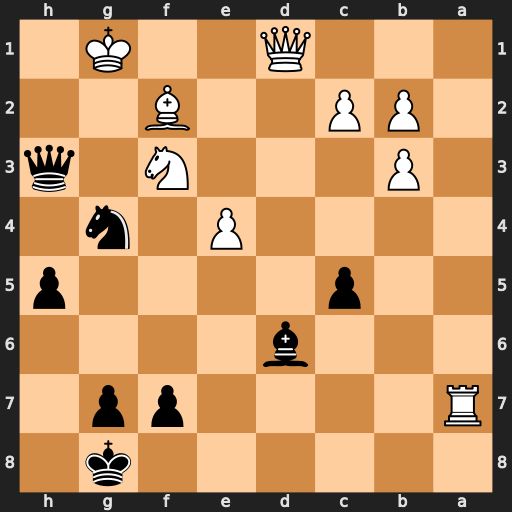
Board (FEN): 6k1/R4pp1/3b4/2p4p/4P1n1/1P3N1q/1PP2B2/3Q2K1
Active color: b
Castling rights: -
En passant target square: -
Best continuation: Bh2+ Nxh2 Qxh2+ Kf1 Qxf2#